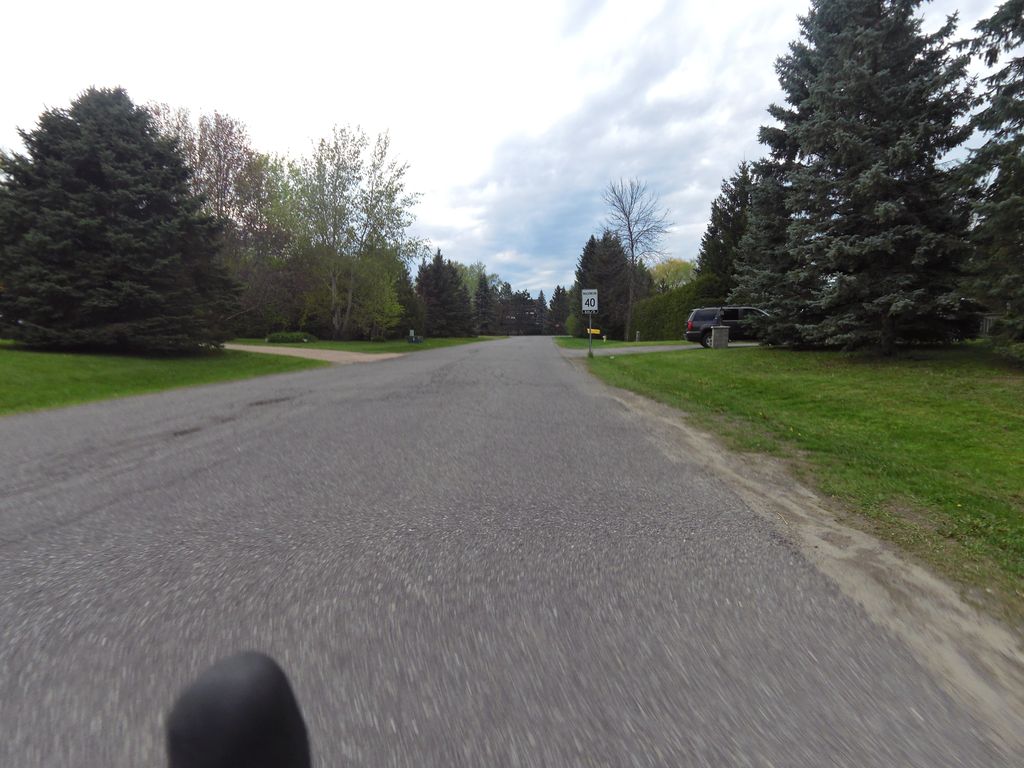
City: ottawa-gatineau